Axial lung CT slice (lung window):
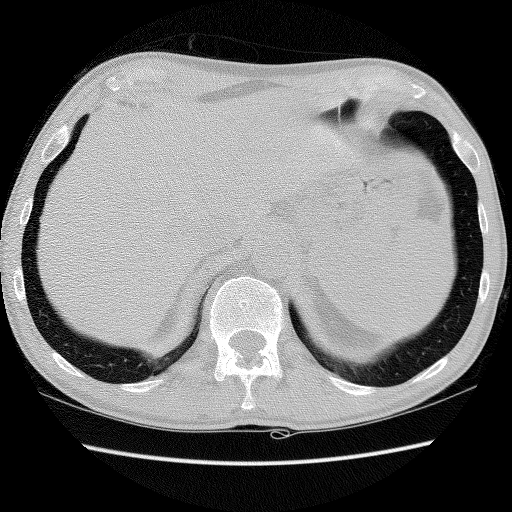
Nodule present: no